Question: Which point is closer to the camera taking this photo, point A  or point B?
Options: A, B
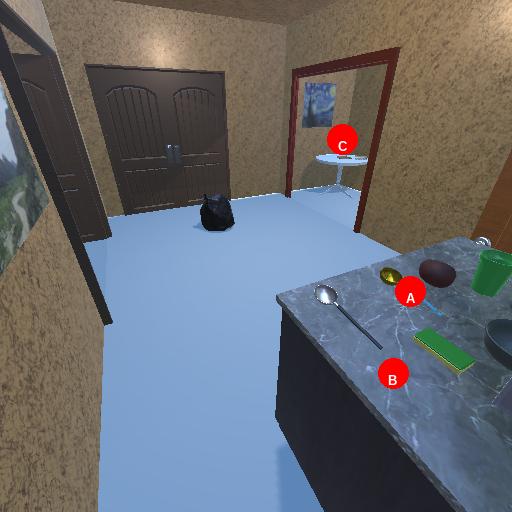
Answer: A